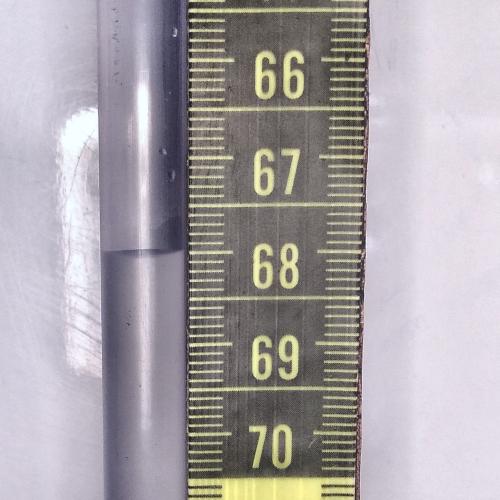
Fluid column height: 68.0 cm